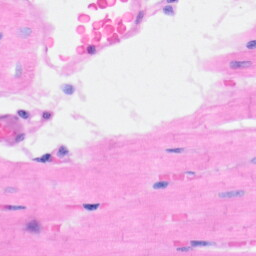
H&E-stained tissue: Heart